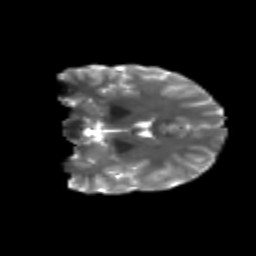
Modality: T2w
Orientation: coronal
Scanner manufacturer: siemens
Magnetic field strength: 3 T
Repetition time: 4.16 s
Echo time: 0.0806 s